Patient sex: M
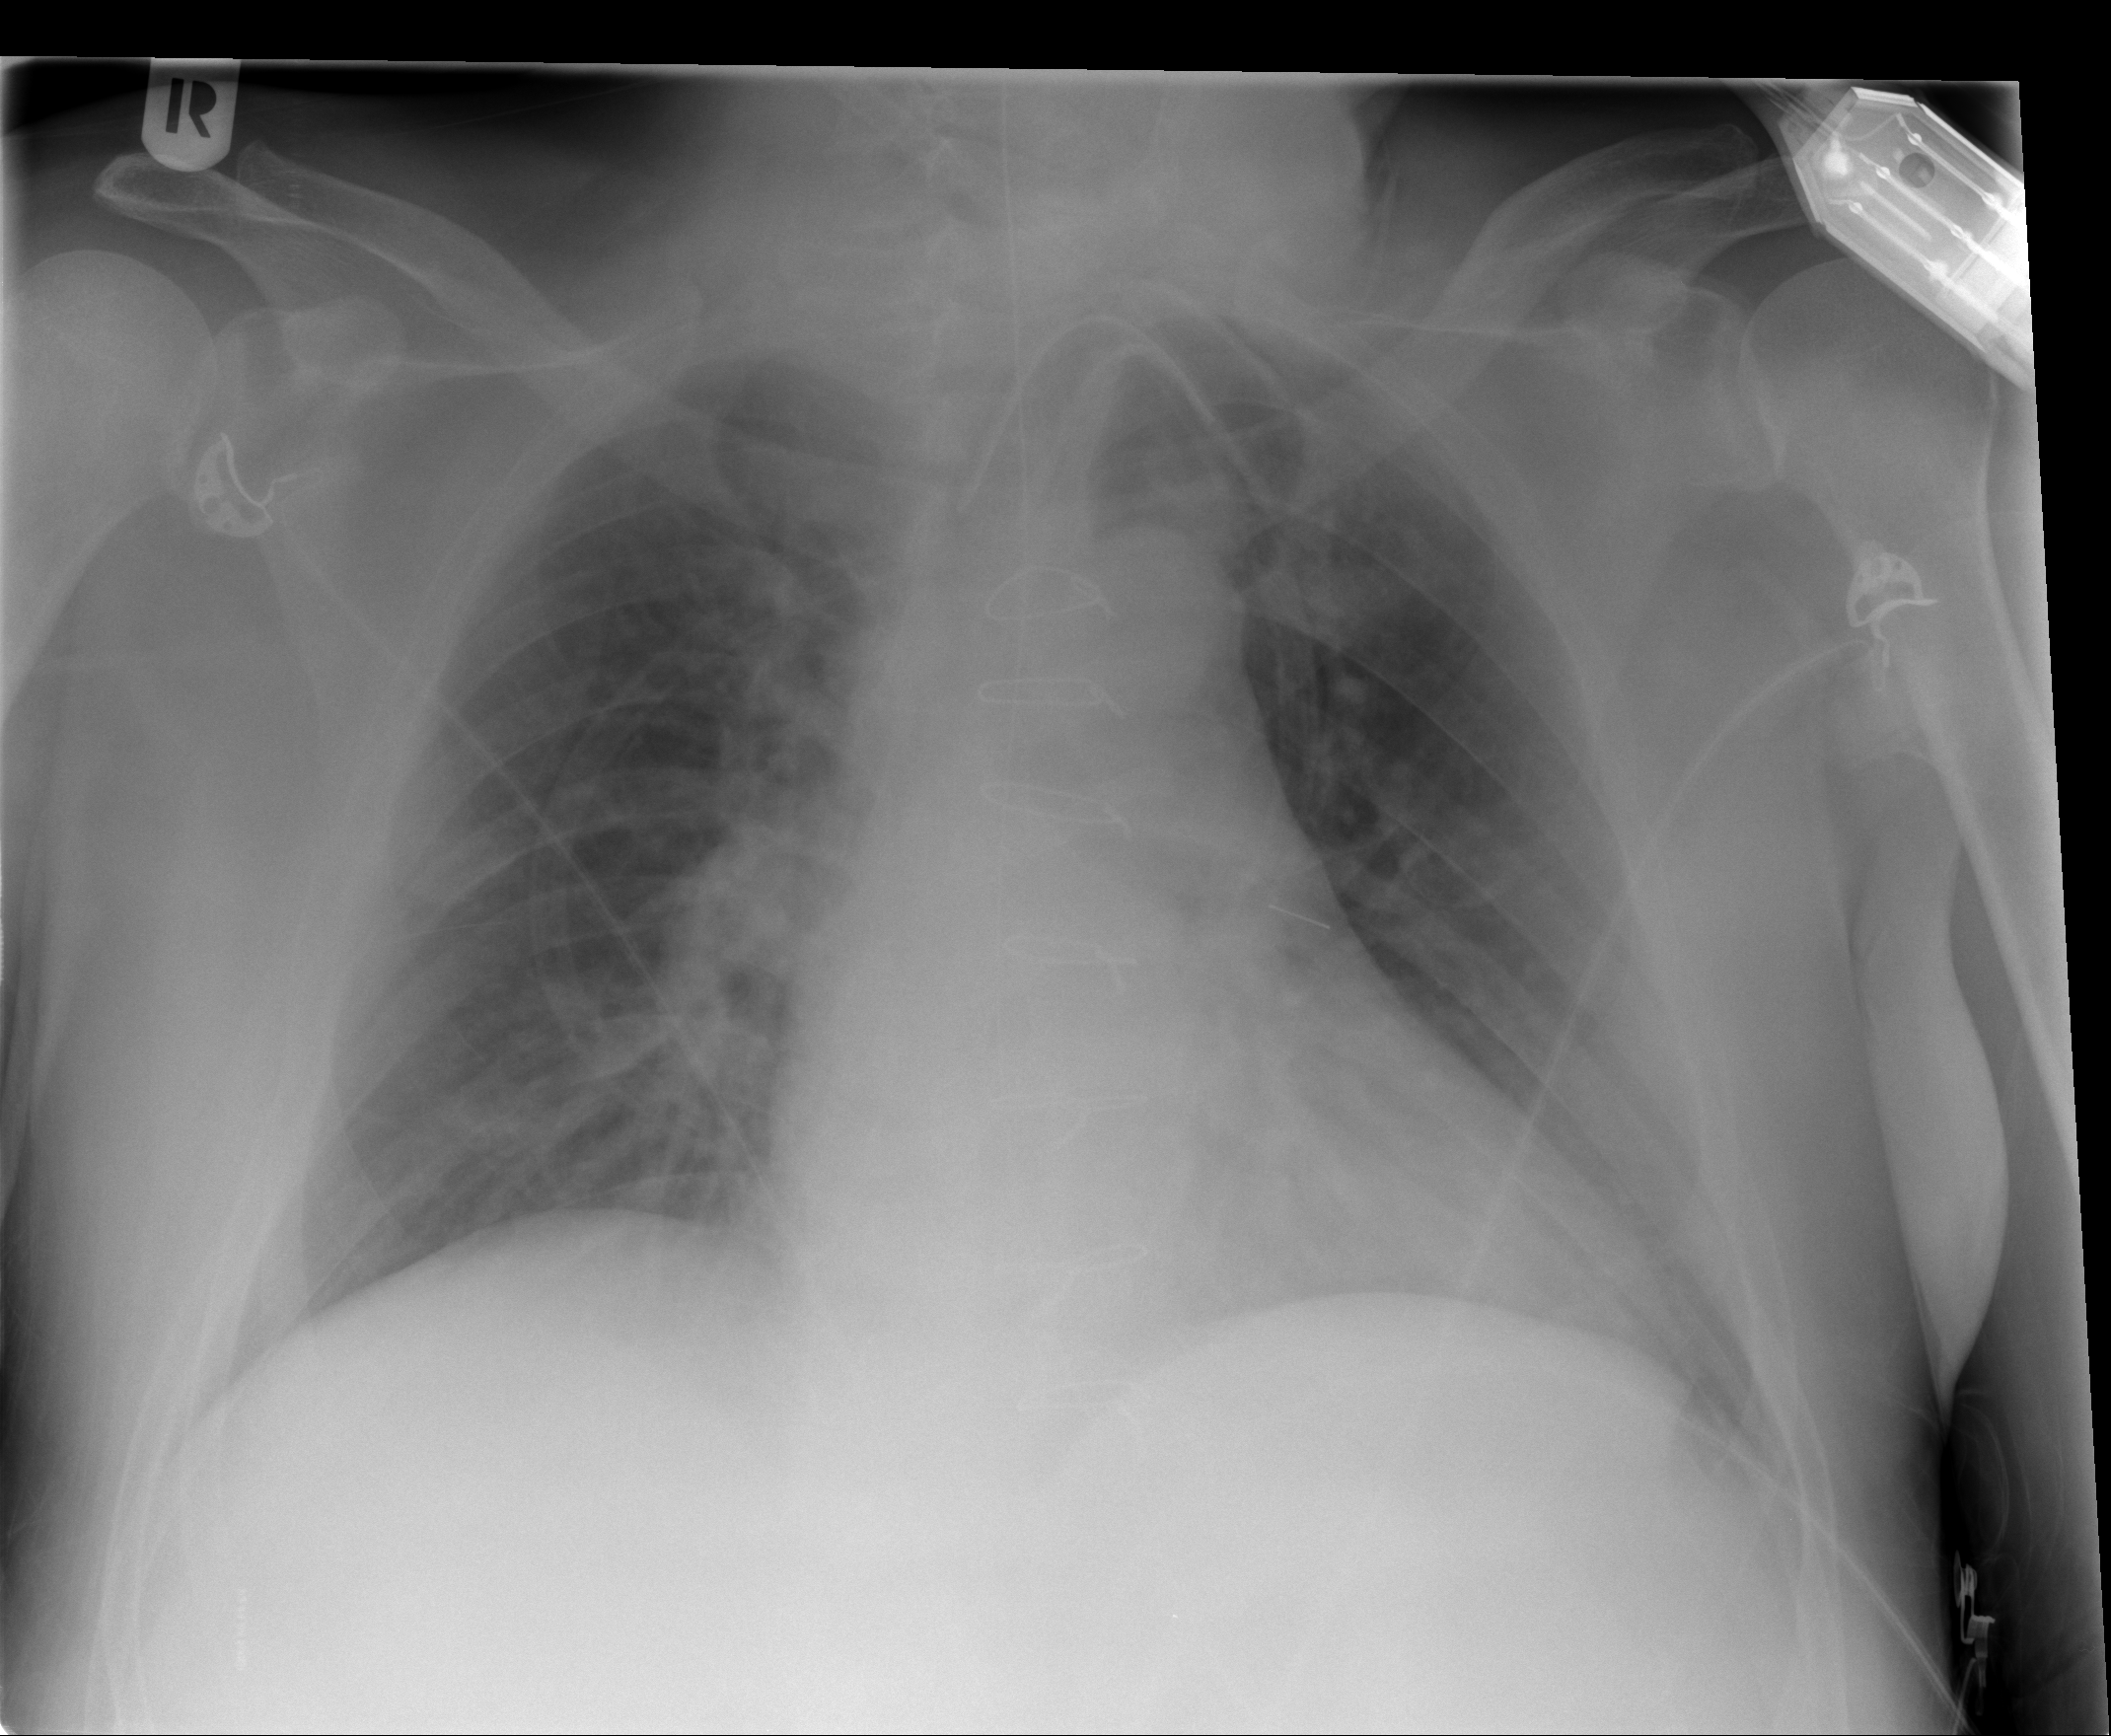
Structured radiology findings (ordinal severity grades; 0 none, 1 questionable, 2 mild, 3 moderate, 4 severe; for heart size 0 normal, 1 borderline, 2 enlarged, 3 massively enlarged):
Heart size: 2
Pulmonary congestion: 2
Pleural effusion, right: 0
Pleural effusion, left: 0
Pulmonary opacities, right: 0
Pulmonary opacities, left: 0
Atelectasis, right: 1
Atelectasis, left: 2